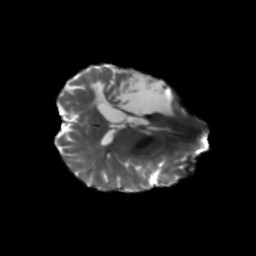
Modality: T2w
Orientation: axial
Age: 46
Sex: female
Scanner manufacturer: siemens
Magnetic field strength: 3 T
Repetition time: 5.25 s
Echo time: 0.08 s